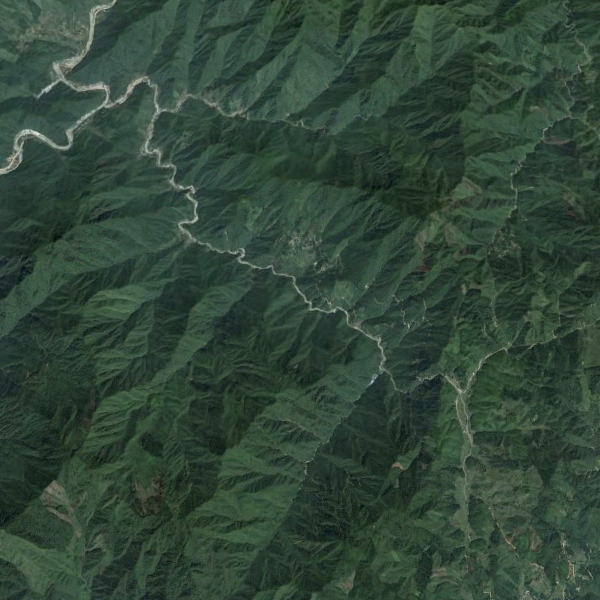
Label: Mountain